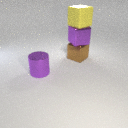
large yellow rubber cube above large brown metal cube